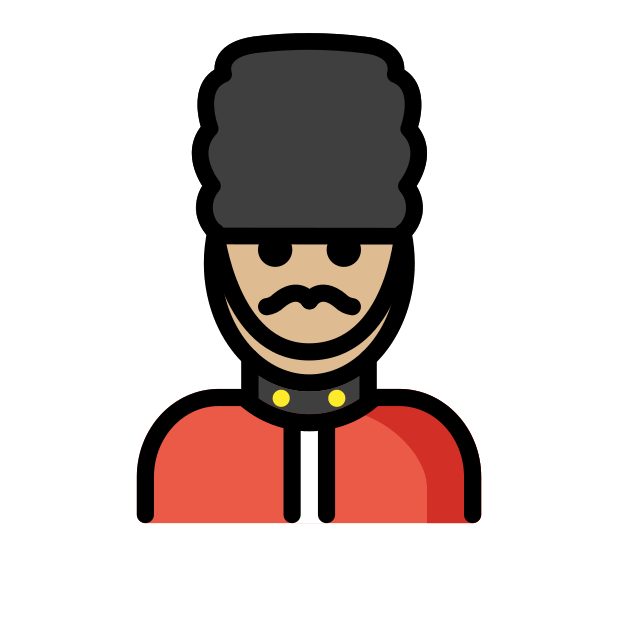
man guard: medium-light skin tone